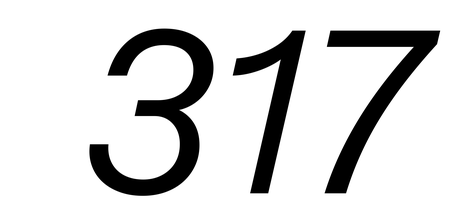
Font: InstrumentSans-Italic_Italic